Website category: university
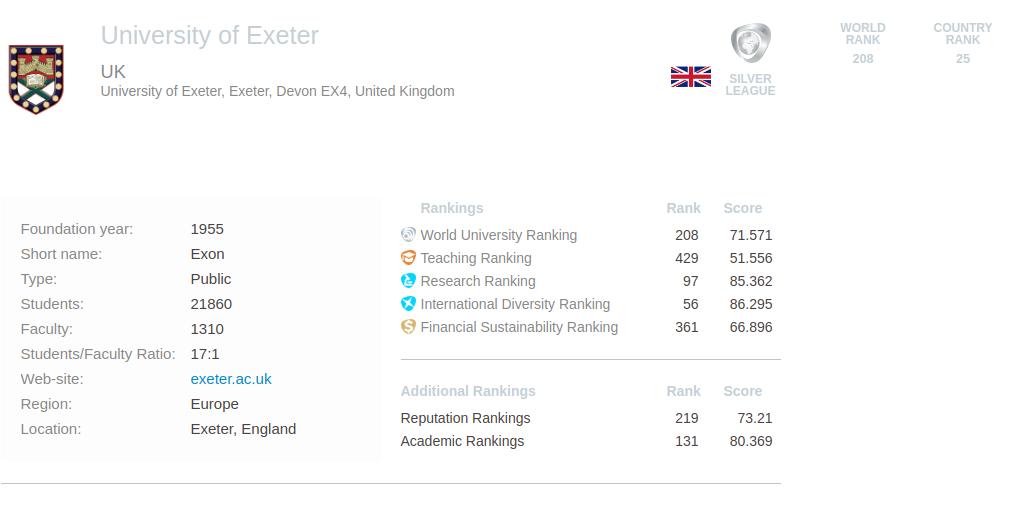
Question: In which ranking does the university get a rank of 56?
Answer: International Diversity Ranking

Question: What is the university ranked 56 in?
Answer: International Diversity Ranking

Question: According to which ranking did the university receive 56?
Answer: International Diversity Ranking

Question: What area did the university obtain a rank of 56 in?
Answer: International Diversity Ranking

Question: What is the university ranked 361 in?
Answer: Financial Sustainability Ranking

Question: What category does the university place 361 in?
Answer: Financial Sustainability Ranking

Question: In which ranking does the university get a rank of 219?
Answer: Reputation Rankings

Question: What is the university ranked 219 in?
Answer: Reputation Rankings

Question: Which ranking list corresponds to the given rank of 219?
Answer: Reputation Rankings

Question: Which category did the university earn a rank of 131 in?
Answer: Academic Rankings

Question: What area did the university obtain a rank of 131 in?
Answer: Academic Rankings

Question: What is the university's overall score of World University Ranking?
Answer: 71.571

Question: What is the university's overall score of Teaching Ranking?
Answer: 51.556

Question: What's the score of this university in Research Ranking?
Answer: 85.362

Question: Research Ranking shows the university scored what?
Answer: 85.362

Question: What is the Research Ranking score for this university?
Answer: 85.362

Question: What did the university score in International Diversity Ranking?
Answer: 86.295

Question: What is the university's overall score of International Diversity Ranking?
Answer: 86.295

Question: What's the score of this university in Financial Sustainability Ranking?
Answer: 66.896

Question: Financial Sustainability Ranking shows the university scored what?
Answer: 66.896

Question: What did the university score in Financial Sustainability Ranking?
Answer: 66.896

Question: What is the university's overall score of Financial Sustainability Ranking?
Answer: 66.896

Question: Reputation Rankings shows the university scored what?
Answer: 73.21

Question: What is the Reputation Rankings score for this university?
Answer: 73.21

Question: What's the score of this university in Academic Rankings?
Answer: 80.369

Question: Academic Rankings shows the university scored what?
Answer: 80.369

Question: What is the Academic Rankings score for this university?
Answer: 80.369

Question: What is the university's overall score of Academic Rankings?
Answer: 80.369

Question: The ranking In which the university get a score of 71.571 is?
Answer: World University Ranking

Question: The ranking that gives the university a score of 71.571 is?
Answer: World University Ranking

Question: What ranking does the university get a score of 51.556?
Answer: Teaching Ranking

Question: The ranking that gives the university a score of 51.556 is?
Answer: Teaching Ranking

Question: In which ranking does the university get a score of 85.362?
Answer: Research Ranking

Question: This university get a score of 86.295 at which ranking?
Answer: International Diversity Ranking

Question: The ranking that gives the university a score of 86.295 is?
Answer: International Diversity Ranking

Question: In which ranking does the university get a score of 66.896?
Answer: Financial Sustainability Ranking

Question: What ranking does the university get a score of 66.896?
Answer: Financial Sustainability Ranking

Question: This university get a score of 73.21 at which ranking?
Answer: Reputation Rankings

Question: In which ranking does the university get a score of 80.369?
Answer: Academic Rankings

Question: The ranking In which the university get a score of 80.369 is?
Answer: Academic Rankings

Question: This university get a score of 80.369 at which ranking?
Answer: Academic Rankings

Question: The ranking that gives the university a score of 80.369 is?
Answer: Academic Rankings